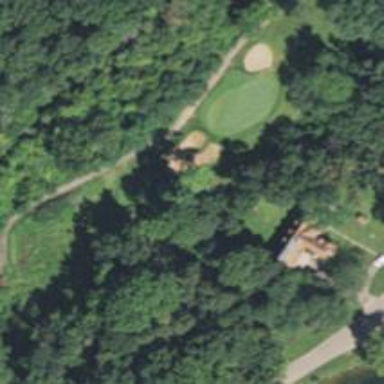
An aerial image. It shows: Path for both road and golf.